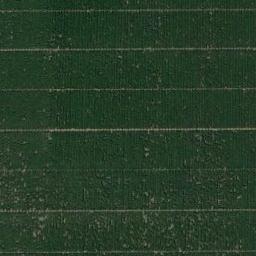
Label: rectangular_farmland